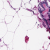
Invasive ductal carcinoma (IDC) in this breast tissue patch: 0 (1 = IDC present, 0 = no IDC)